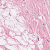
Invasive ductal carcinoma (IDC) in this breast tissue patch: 0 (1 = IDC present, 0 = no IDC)